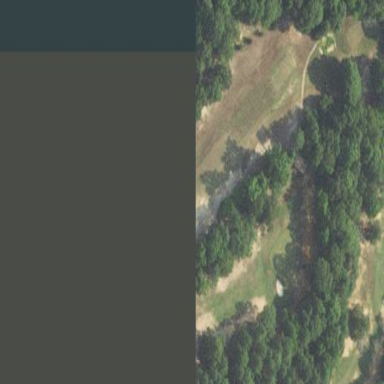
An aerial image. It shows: Area with grass used as rough in golf course.